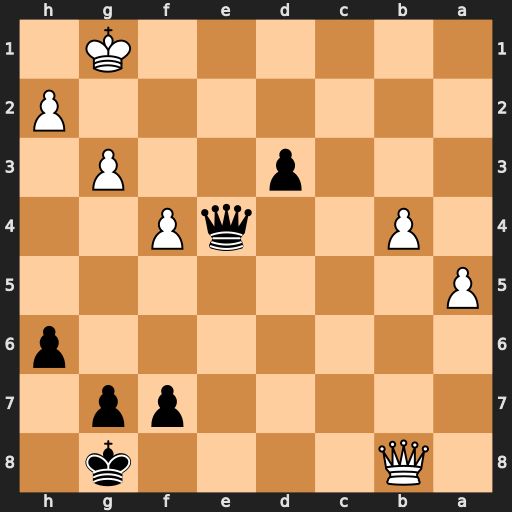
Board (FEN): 1Q4k1/5pp1/7p/P7/1P2qP2/3p2P1/7P/6K1
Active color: b
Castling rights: -
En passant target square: -
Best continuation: Kh7 Qe5 Qxe5 fxe5 d2